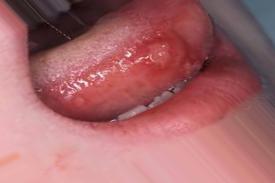
Condition: Mouth Ulcer